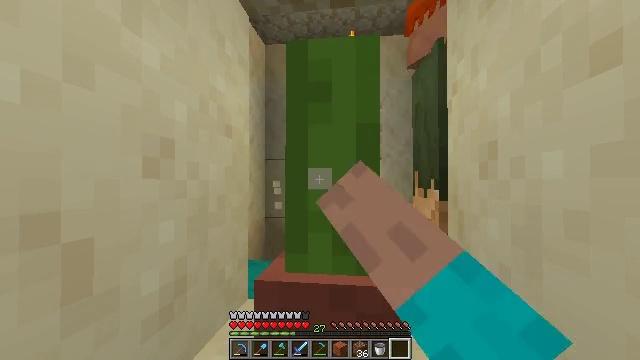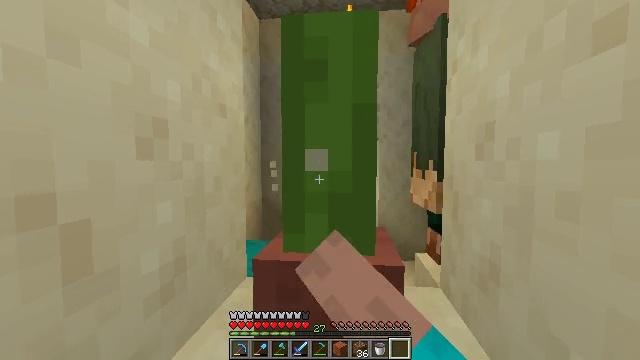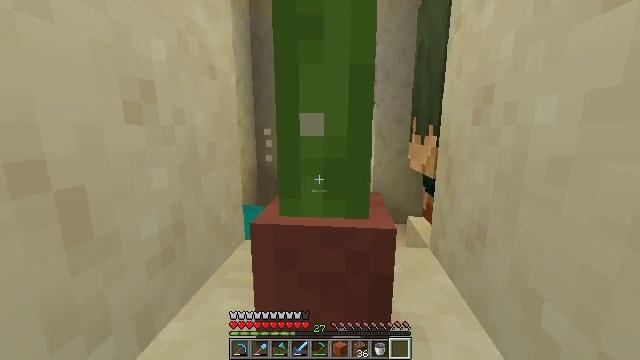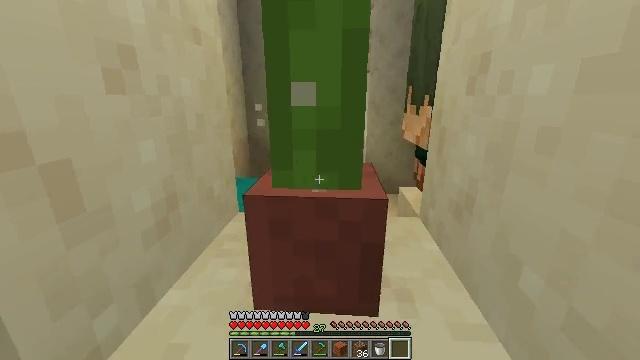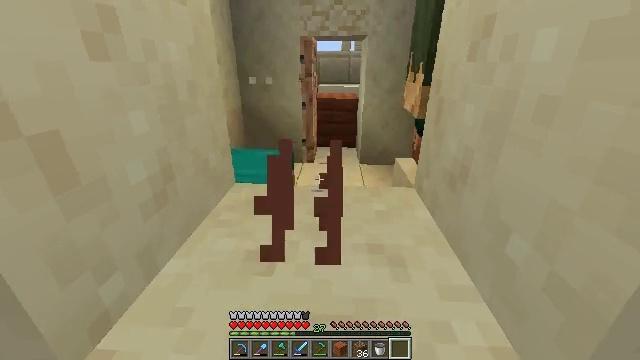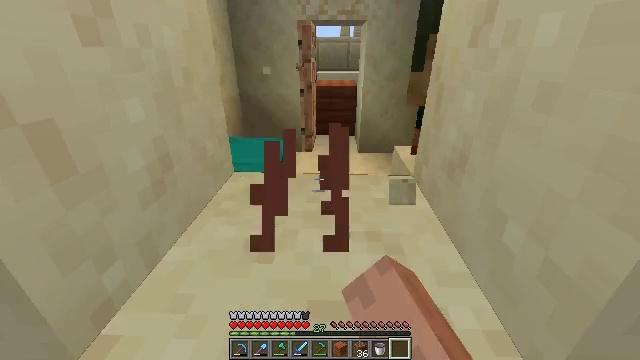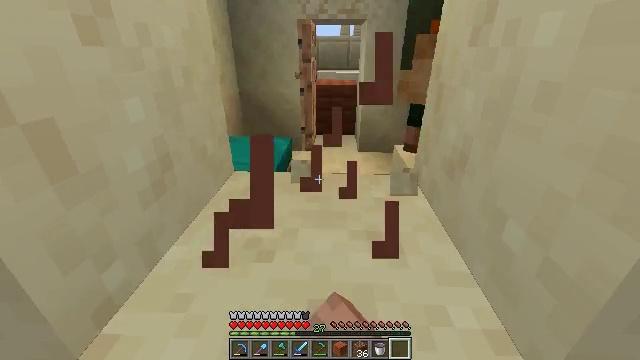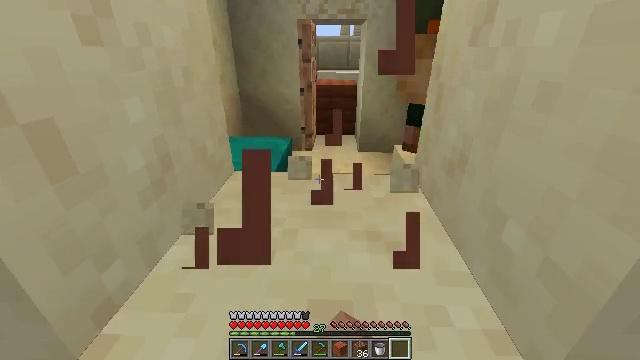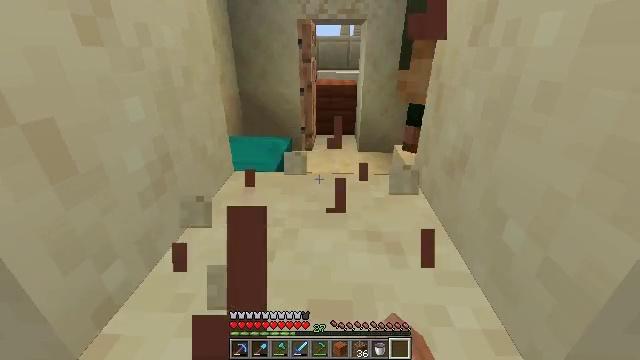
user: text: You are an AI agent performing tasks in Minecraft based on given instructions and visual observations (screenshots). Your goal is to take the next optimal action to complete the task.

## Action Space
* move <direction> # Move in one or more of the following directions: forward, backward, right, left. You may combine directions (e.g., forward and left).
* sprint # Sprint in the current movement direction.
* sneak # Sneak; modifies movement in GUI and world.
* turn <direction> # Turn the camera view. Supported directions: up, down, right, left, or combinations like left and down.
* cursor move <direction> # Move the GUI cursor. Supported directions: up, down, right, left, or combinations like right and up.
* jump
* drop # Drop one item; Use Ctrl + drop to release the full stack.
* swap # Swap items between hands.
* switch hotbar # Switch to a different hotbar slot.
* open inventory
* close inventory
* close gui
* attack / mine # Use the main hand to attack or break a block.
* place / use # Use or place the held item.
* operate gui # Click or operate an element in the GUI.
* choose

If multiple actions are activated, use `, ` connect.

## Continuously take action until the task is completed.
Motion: motion action
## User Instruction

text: Mine the potted cactus.
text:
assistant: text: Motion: turn down, attack / mine
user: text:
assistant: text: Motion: turn right and down
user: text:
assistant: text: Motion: turn right and down
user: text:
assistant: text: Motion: turn down, attack / mine
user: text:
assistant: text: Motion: turn down, attack / mine
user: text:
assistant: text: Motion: attack / mine
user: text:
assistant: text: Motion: attack / mine
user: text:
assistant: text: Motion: attack / mine
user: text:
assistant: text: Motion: attack / mine